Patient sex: F
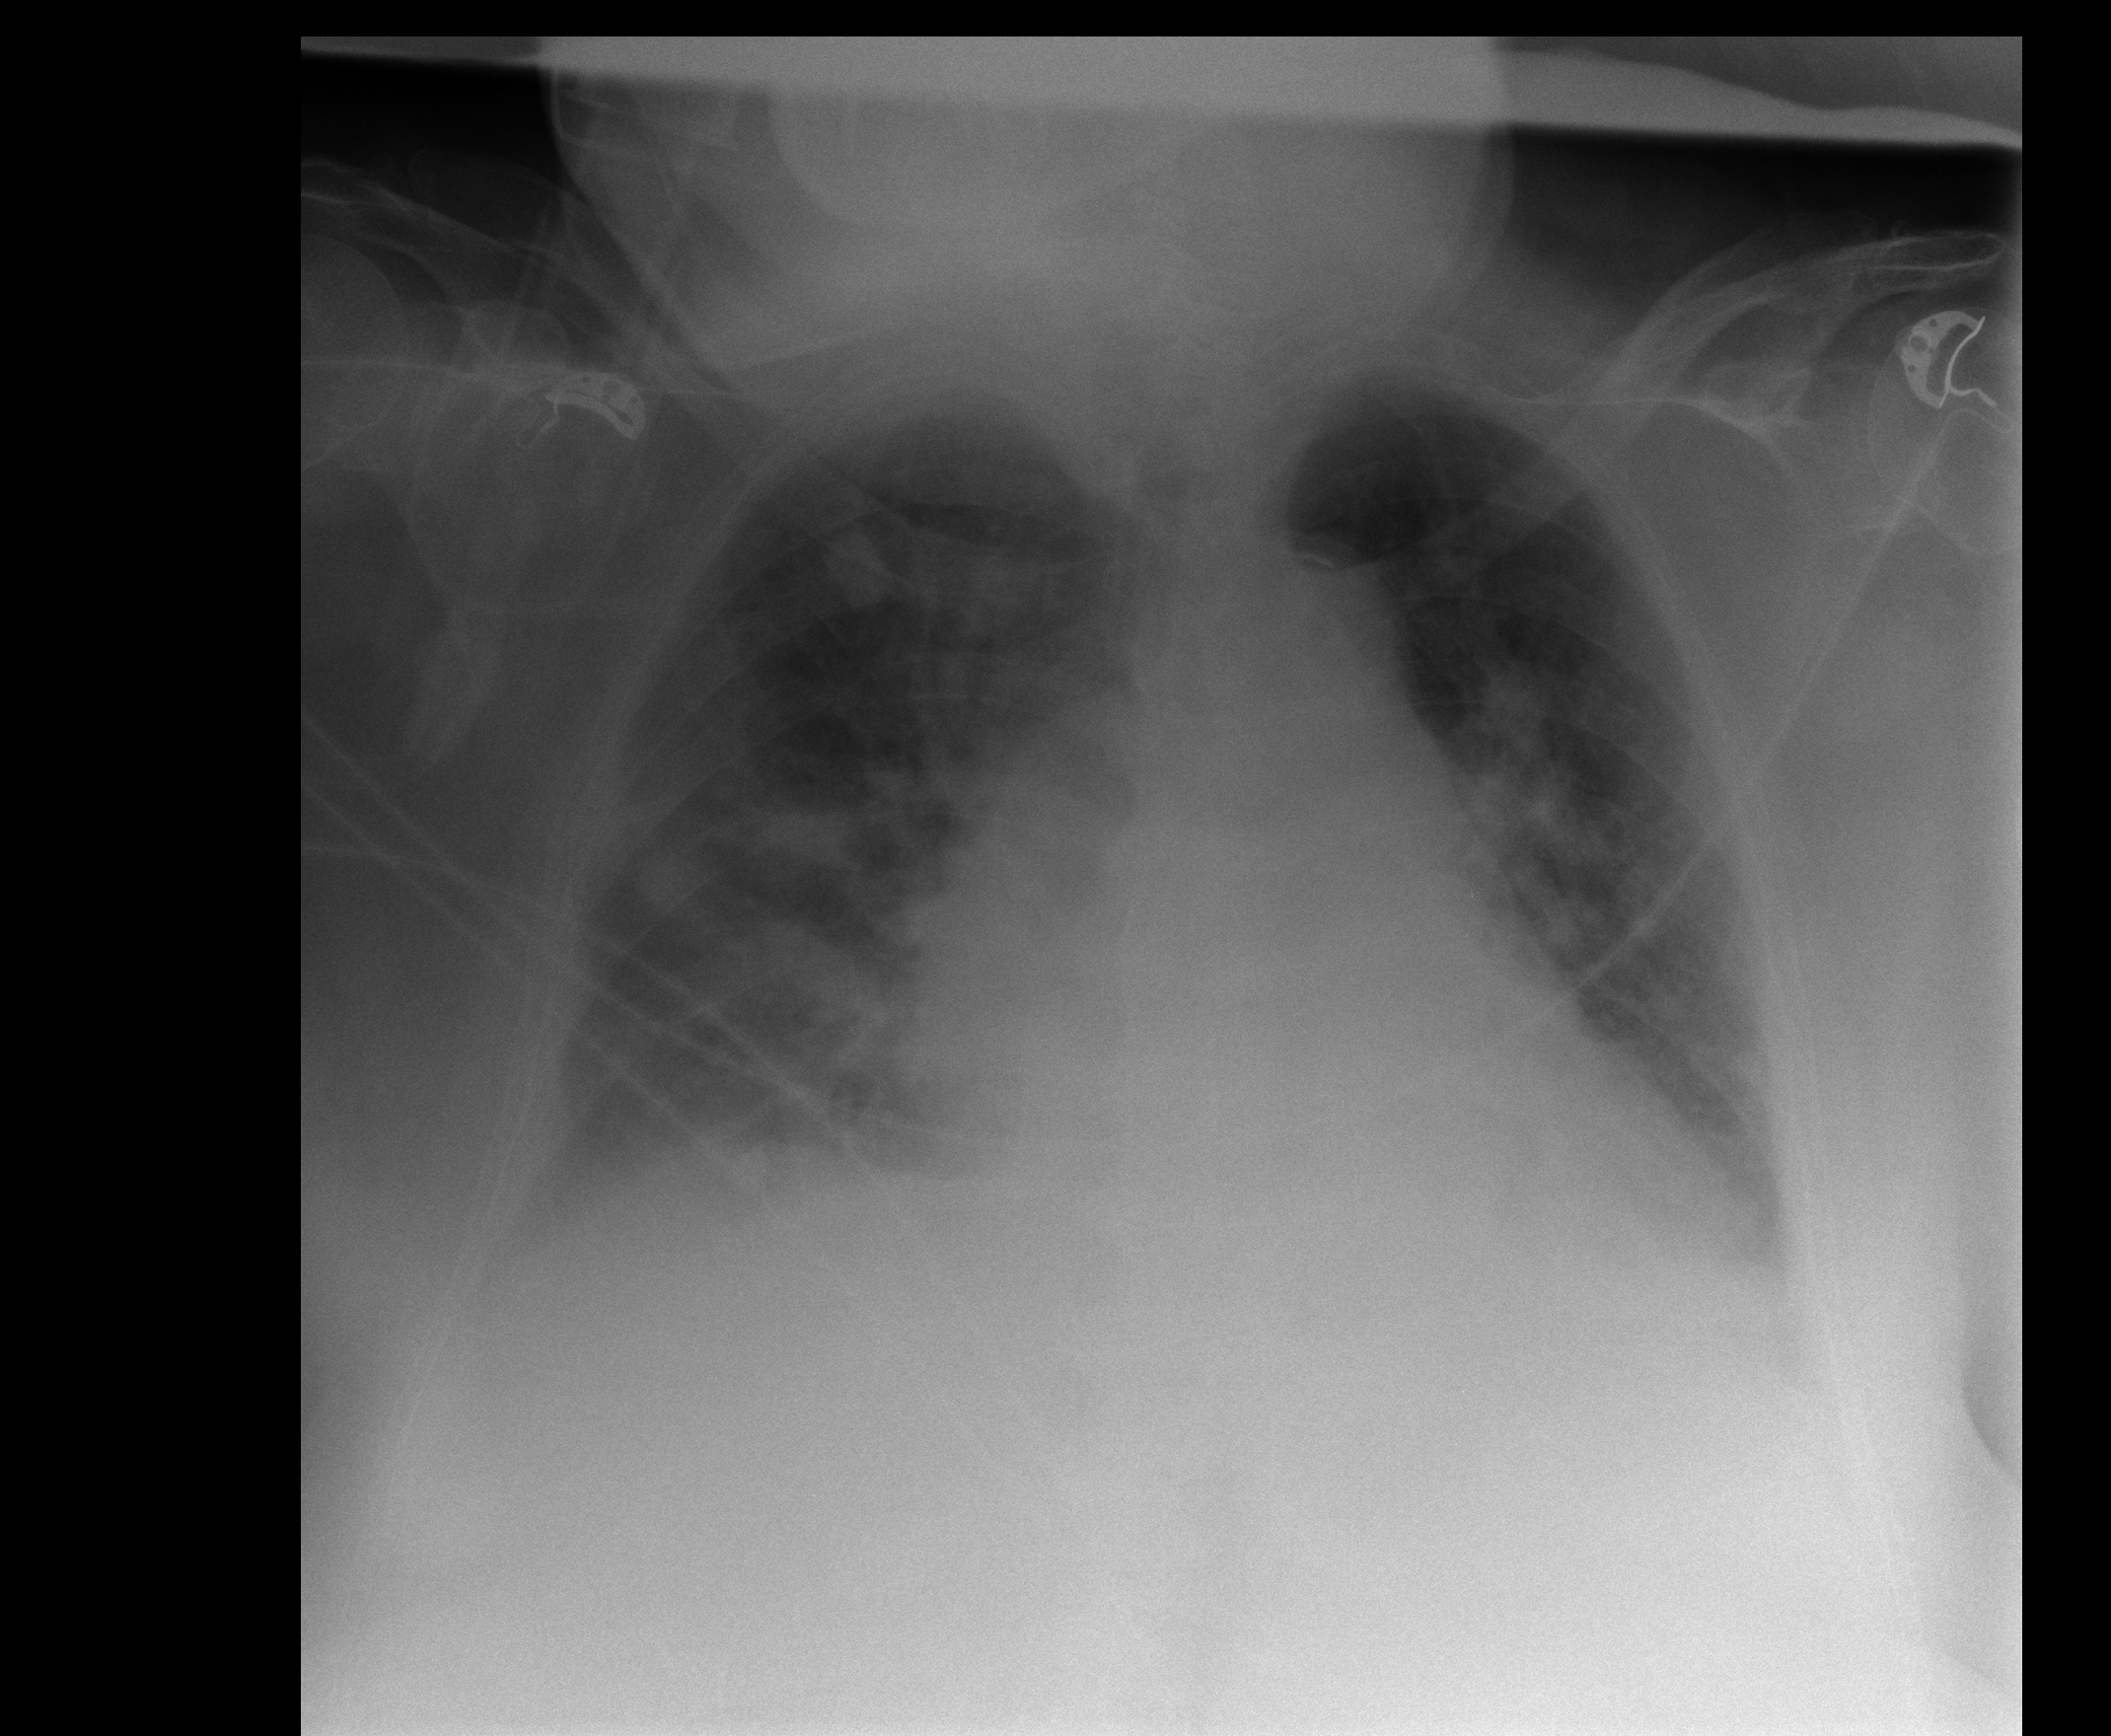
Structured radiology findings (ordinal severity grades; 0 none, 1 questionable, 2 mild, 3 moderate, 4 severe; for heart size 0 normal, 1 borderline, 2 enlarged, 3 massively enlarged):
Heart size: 2
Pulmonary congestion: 3
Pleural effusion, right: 2
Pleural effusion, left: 2
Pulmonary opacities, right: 3
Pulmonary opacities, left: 2
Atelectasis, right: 2
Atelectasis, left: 2